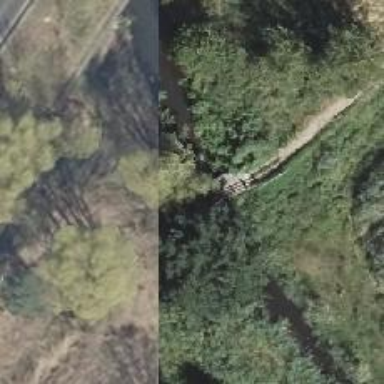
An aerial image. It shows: Path leading to bridge.